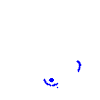
Particle: kaon